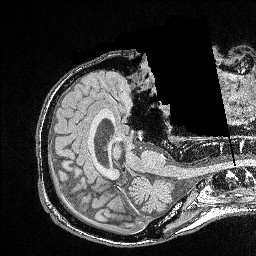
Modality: FLASH
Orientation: axial
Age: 30
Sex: male